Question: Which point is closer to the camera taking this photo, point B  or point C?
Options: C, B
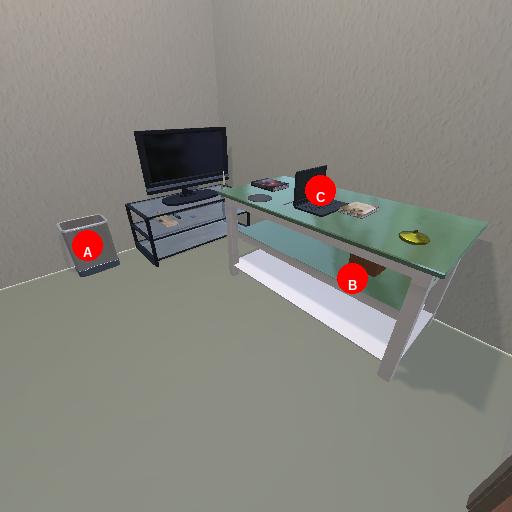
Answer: C